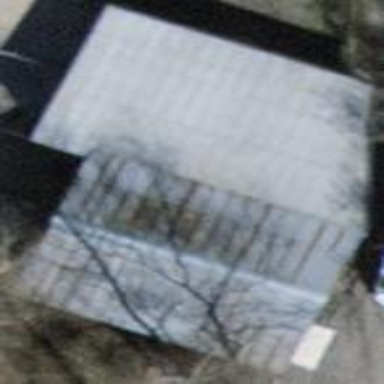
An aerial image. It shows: Shed.